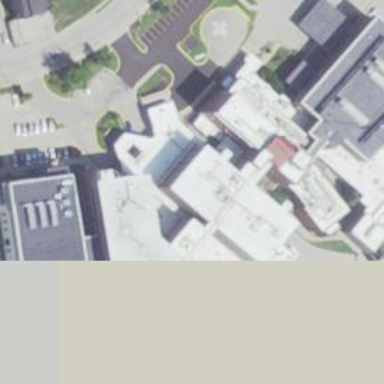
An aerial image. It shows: Healthcare clinic.